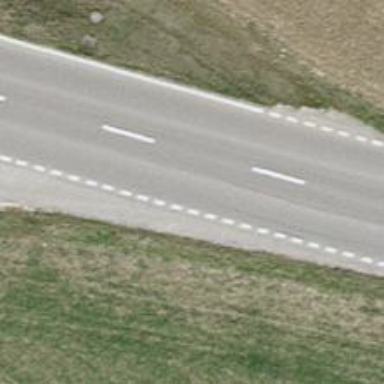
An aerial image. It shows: Primary road with asphalt surface.